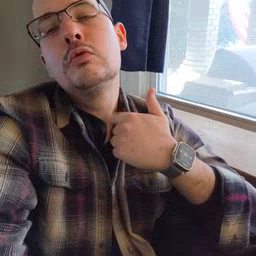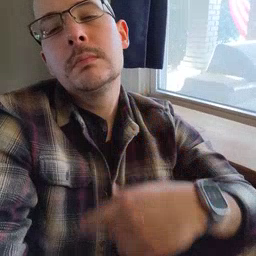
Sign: thirsty